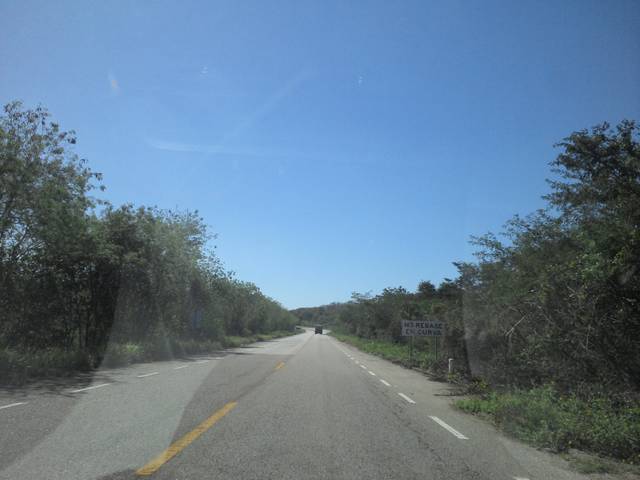
Region: Mexico
Coordinates: 20.369, -89.771